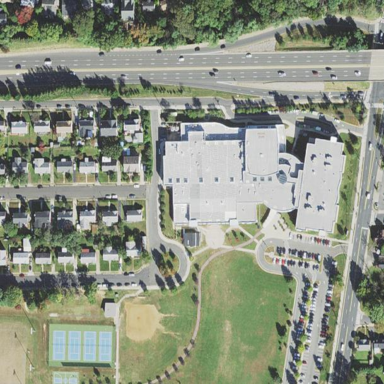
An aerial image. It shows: School building.